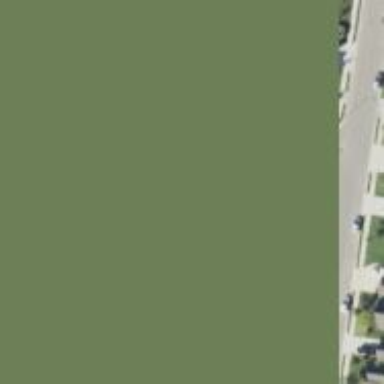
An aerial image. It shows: Driveway.